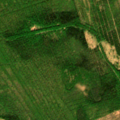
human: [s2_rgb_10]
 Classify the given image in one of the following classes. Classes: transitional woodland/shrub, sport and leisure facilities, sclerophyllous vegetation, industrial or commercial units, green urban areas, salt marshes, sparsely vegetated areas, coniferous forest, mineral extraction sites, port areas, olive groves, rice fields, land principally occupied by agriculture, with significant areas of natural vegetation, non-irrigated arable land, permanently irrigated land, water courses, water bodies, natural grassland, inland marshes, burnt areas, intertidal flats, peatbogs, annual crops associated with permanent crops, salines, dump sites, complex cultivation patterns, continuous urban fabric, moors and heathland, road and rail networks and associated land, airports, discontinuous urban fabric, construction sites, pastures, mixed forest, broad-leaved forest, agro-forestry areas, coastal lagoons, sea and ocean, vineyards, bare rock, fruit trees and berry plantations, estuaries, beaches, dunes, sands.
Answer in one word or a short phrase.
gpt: broad-leaved forest, mixed forest, transitional woodland/shrub